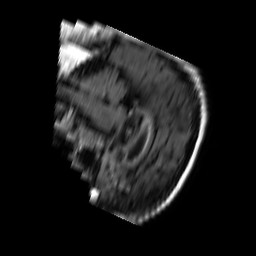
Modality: FLAIR
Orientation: sagittal
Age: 51
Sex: male
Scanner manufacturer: philips
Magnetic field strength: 1.5 T
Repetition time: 6 s
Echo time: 0.12 s